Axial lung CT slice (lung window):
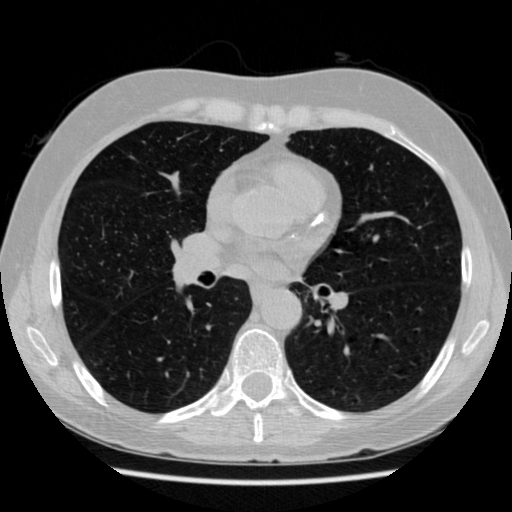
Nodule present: no